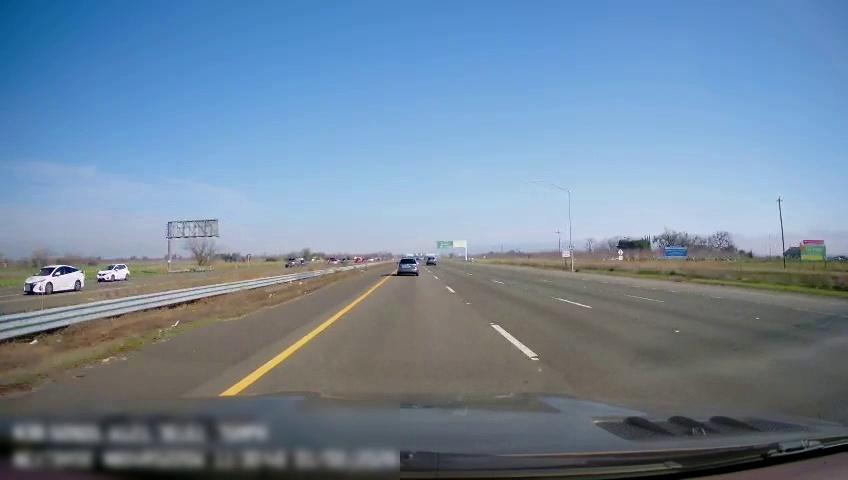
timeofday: Day
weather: Sunny
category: Drivable Space
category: Drivable Space
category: Vehicles | SUV
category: Vehicles | Car
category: Vehicles | SUV
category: Vehicles | Truck
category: Vehicles | SUV
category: Lanes | Current Lane
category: Lanes | Current Lane
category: Lanes | Alternate Lane
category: Lanes | Alternate Lane
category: Lanes | Alternate Lane
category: Lanes | Alternate Lane
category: Lanes | Opposite Lane
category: Lanes | Opposite Lane
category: Traffic | Signs